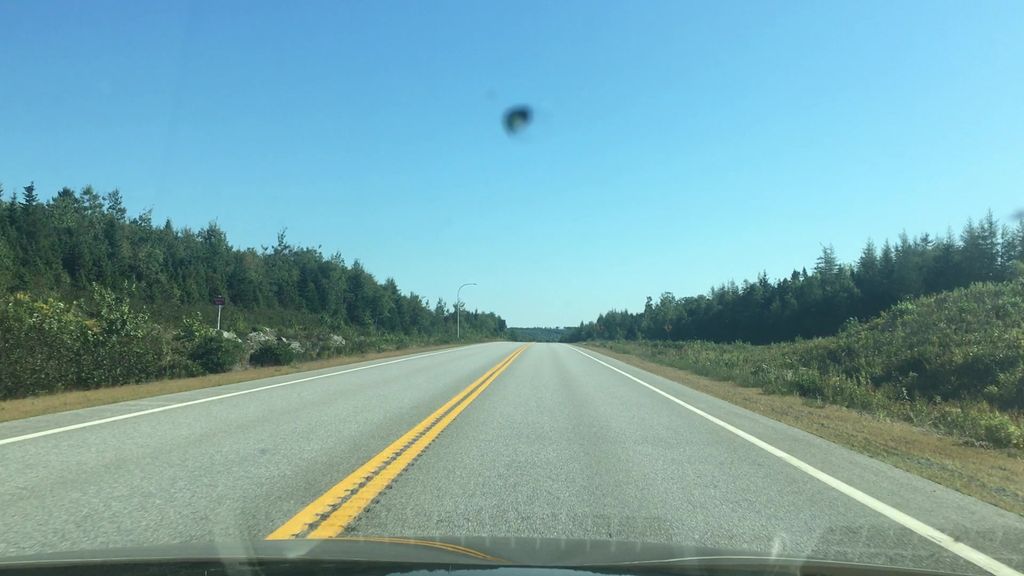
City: halifax